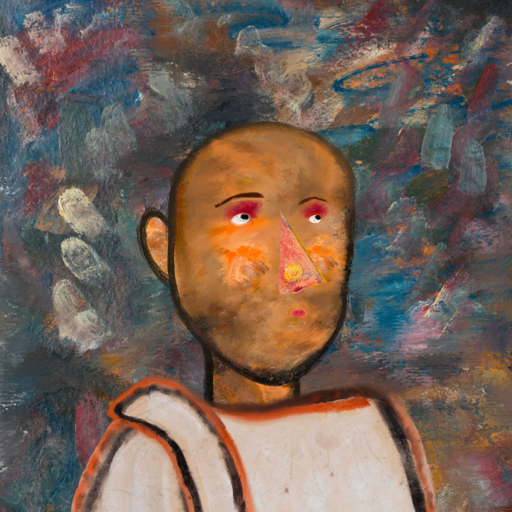
Background: Boggyland, Head And Neck Side: Gypsy_Queen, Face Side: Irani, Bust: Roy_Bahadur, Hair Side: Blank, Head Accessory: Blank, Second Necklace: Blank, Necklace: Blank, Baby: Blank